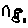
Label: square